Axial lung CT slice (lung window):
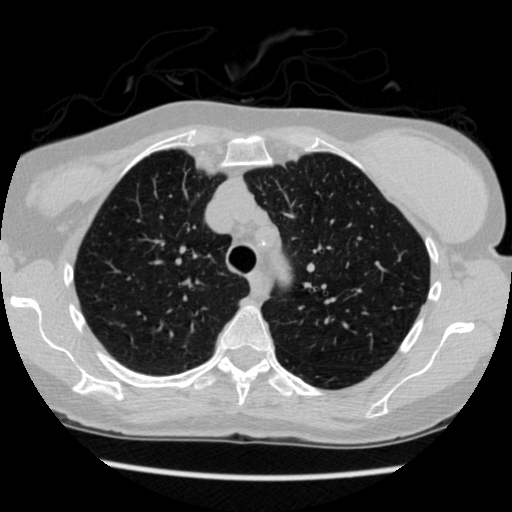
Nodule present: no